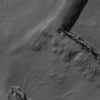
Label: not_dusty